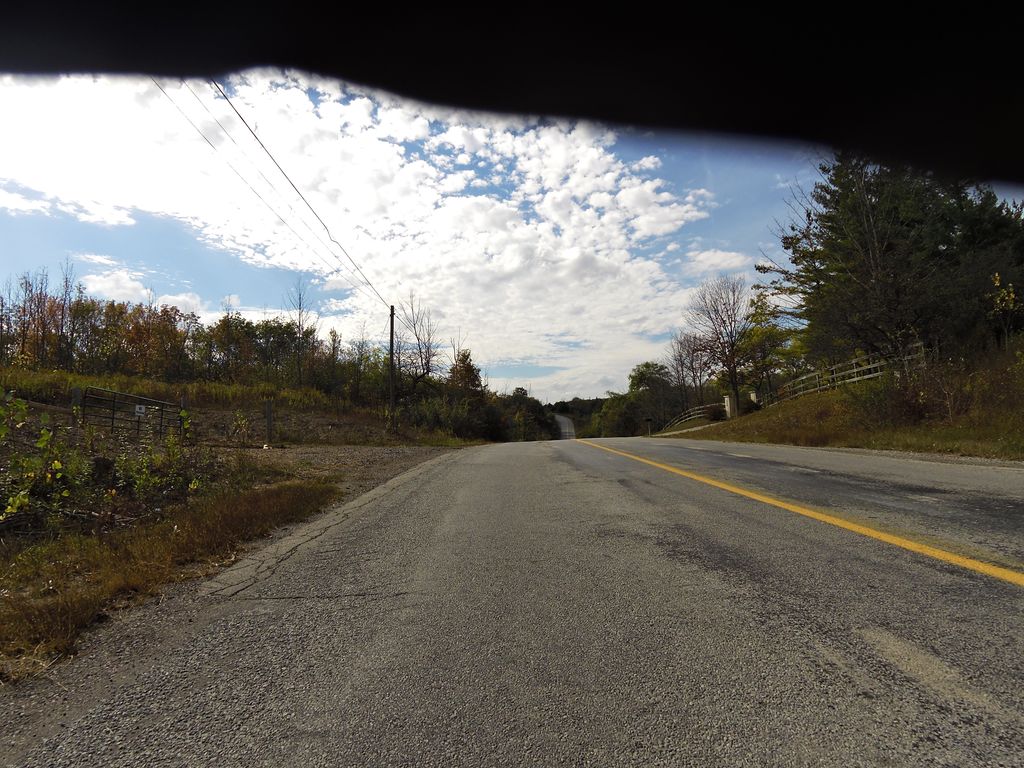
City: hamilton